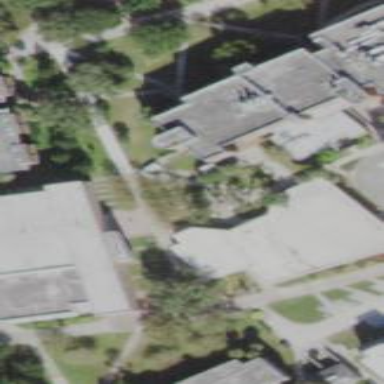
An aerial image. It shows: University building.